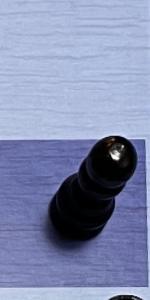
Label: Pawn_Black